Interaction volume radius: 10 \u00c5
Interaction volume height: 20 \u00c5
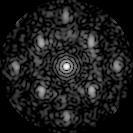
Disorder parameter: 0.4997